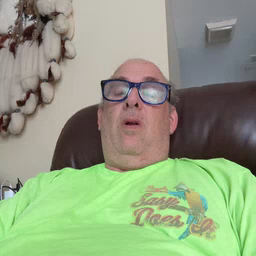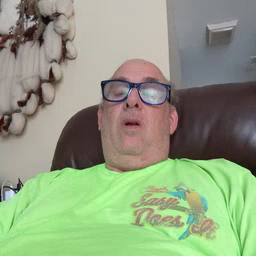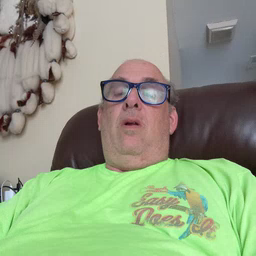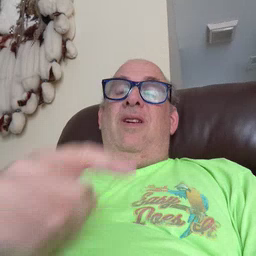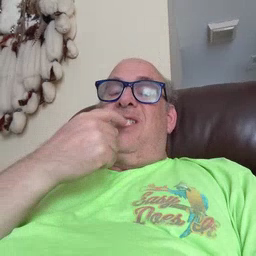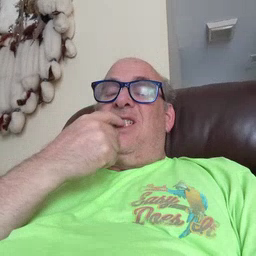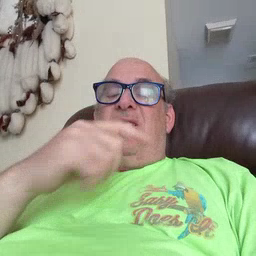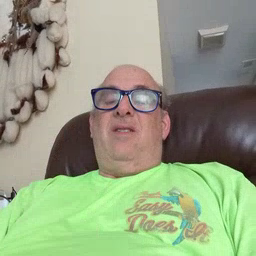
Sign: glasswindow